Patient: sex M, age 58
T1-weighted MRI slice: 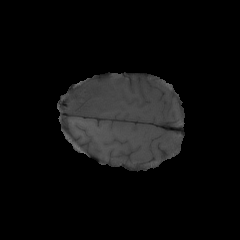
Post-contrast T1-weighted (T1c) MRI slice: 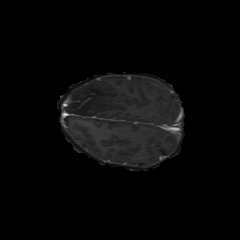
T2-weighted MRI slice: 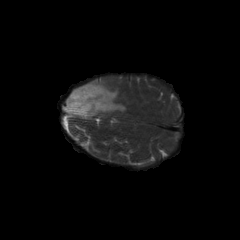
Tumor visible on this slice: yes
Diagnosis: Astrocytoma, IDH-mutant
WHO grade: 4